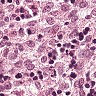
Metastatic tissue present: no